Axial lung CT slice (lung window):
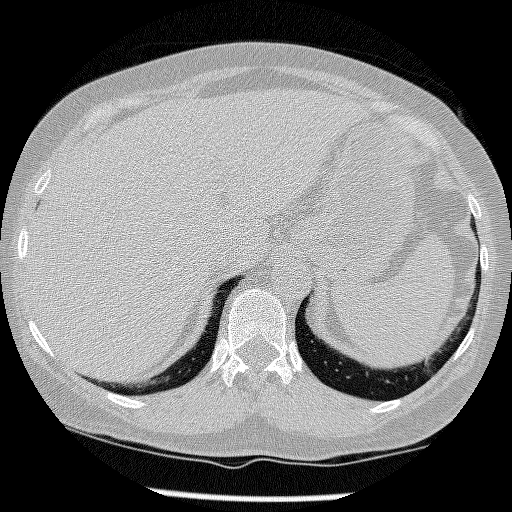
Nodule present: no